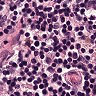
Metastatic tissue present: no